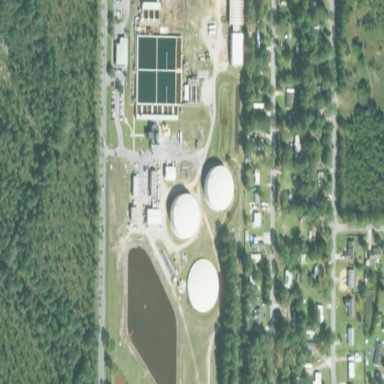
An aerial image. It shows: Wastewater plant.